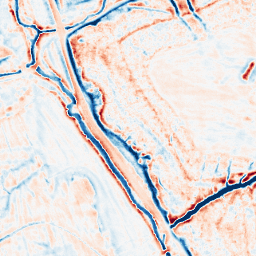
Category: edge_preserving
Decomposition family: bilateral
Decomposition parameters: d: 15
sigma_color: 50
sigma_space: 75
Upsampling method: sinc_blackman
Upsampling parameters: scale: 8
kernel_size: 16
Upsampling scale: 8